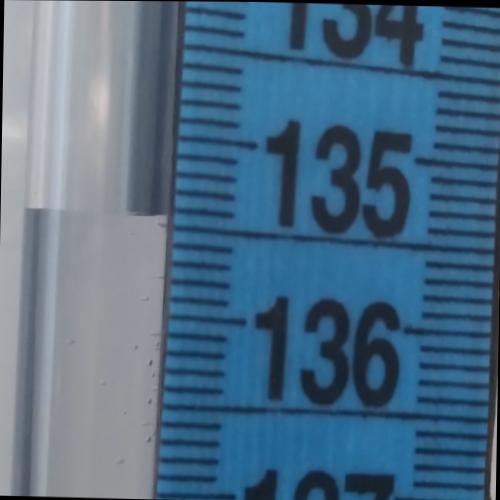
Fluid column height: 135.4 cm